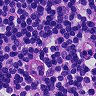
Metastatic tissue present: no